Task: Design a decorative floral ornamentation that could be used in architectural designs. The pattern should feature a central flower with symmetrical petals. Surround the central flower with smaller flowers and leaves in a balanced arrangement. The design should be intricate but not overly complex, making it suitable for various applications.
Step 644:
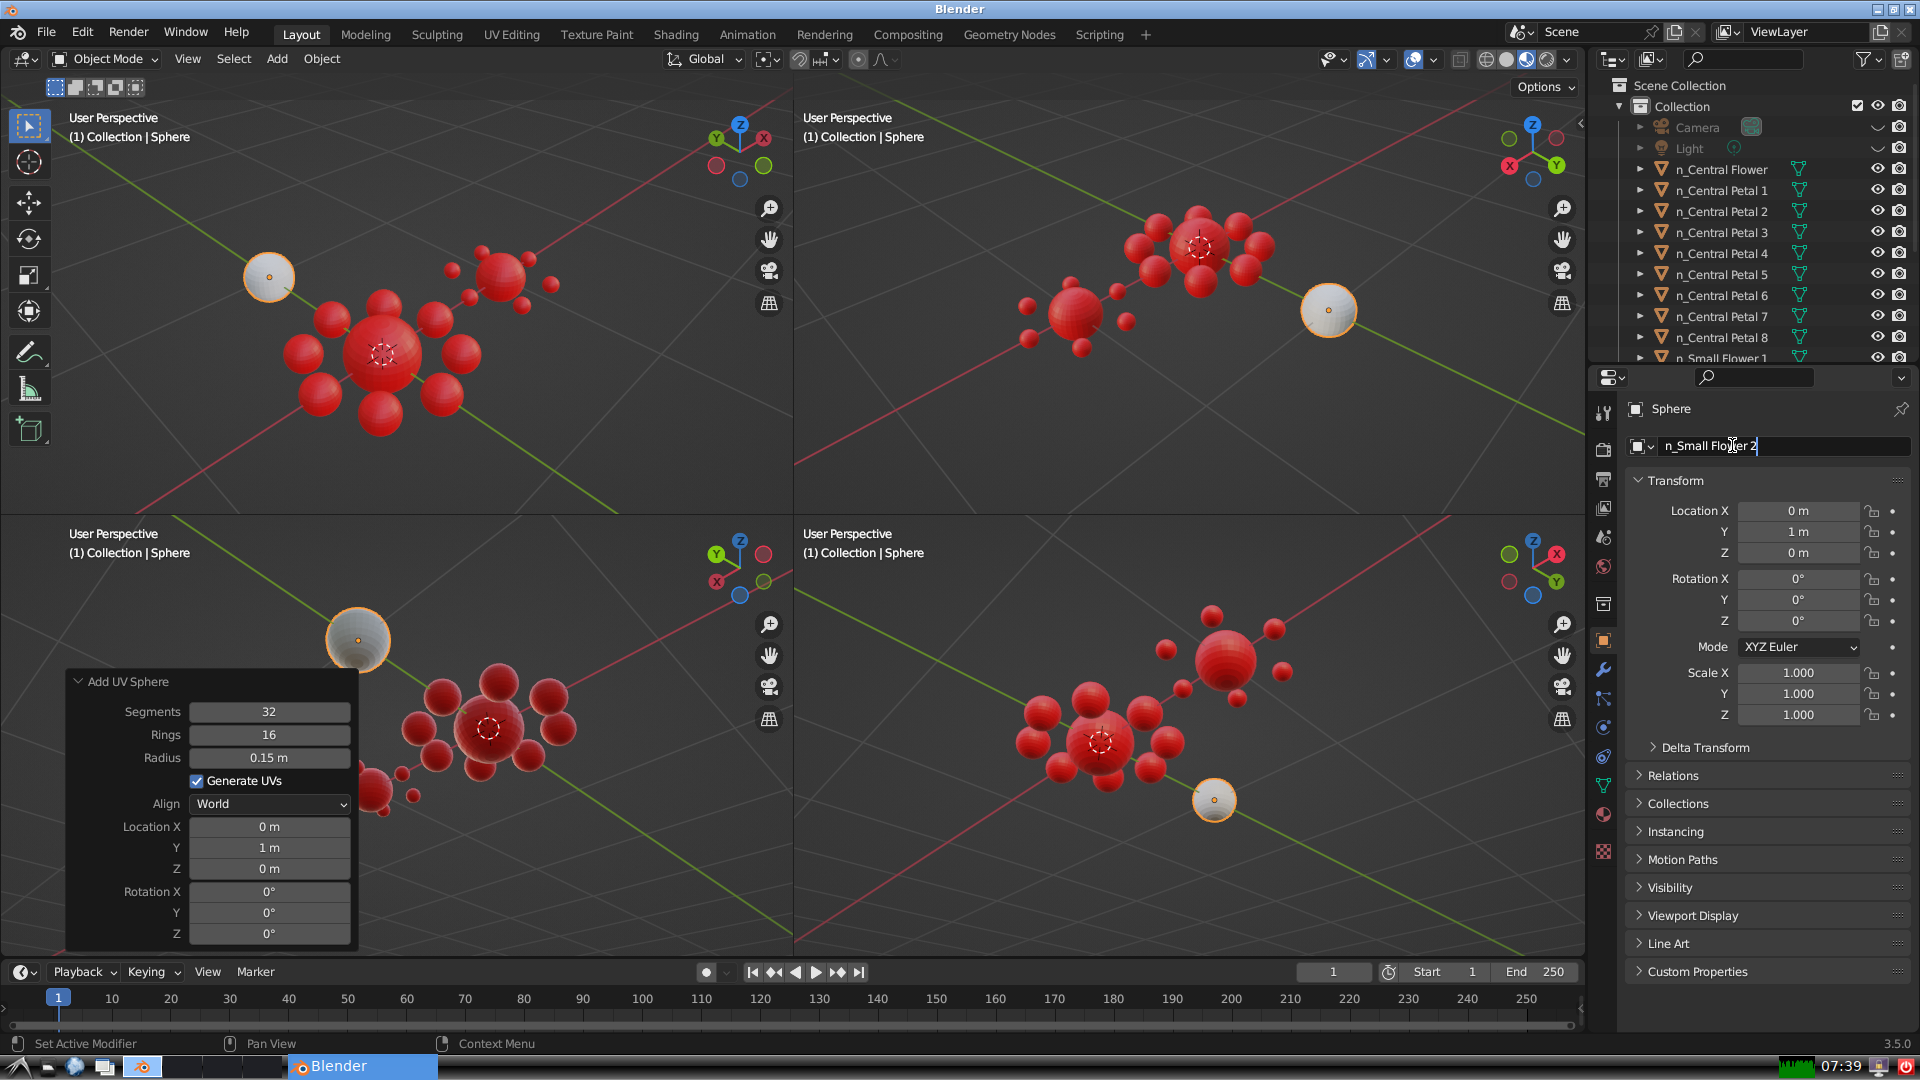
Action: {"key_press": ['Return']}